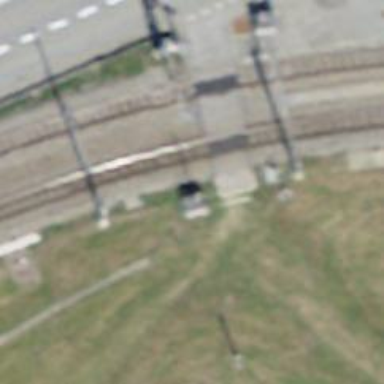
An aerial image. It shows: Railway crossing.